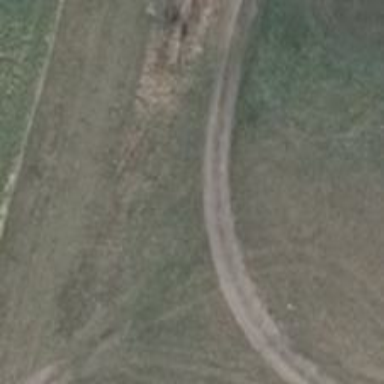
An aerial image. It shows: Dirt track with grade 5 track type.